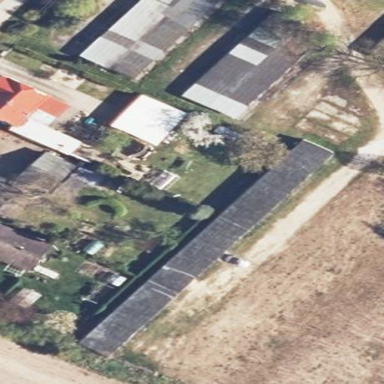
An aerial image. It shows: Group of garages.